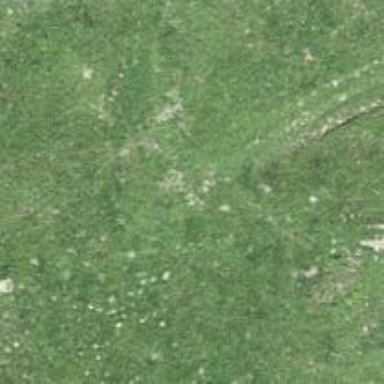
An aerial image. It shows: Path on the ground.